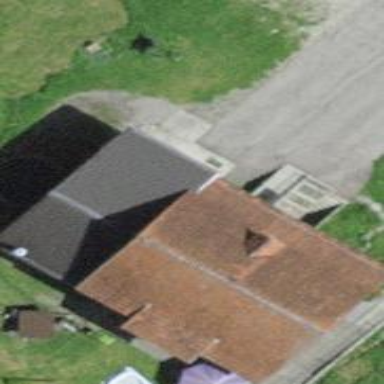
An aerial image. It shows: Farm building.